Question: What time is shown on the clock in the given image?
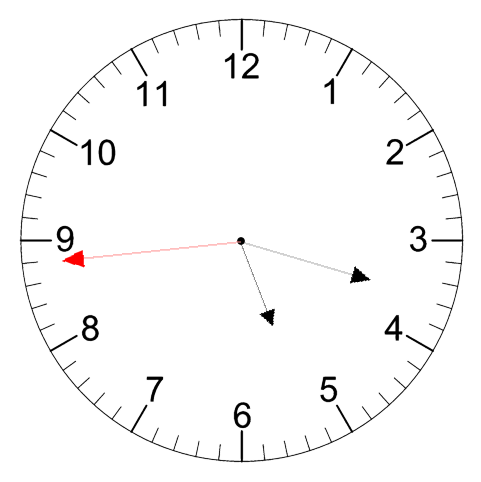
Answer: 05:17:44